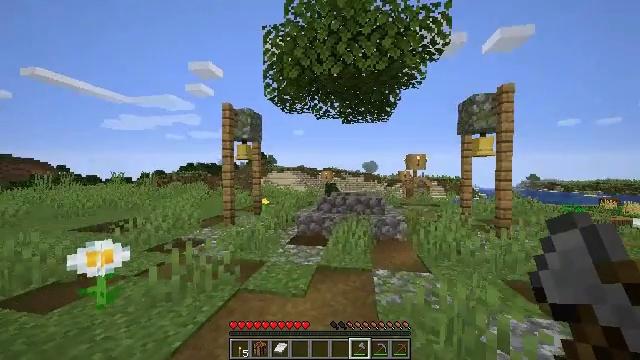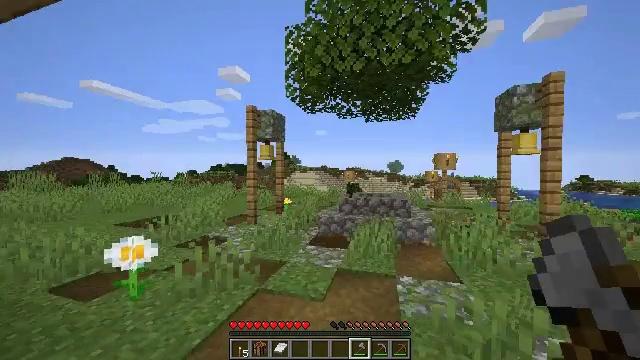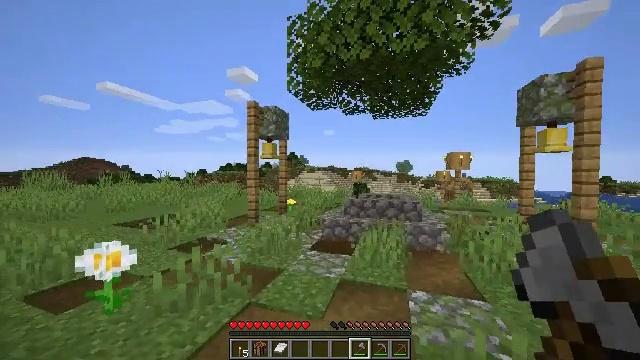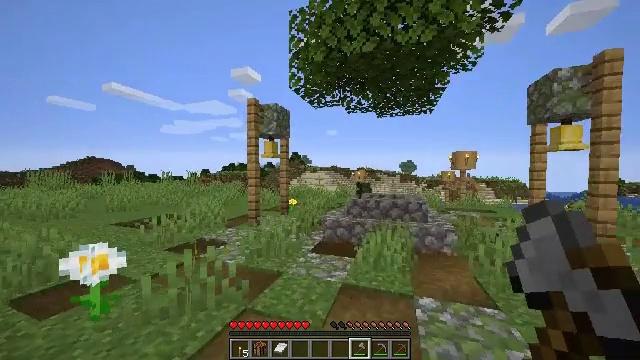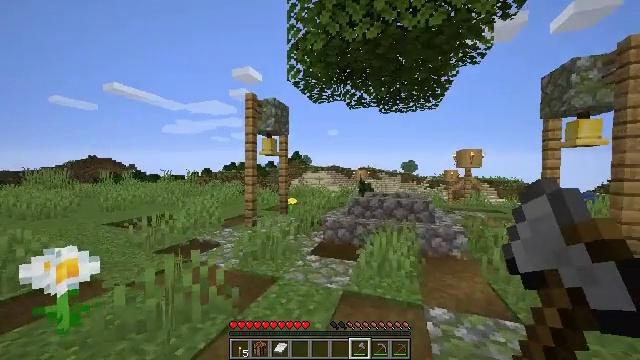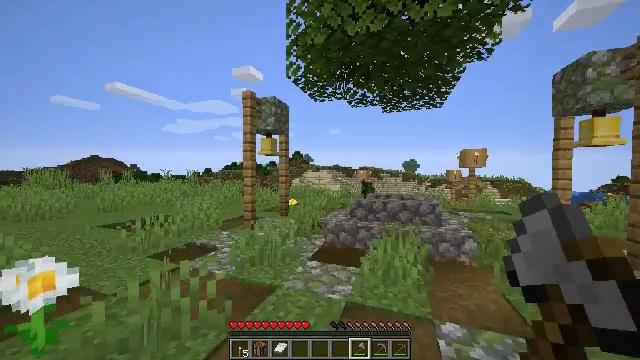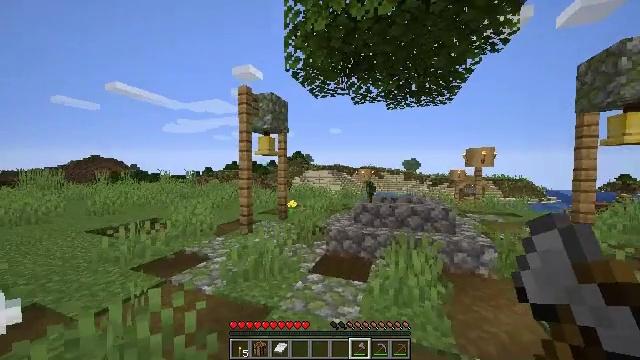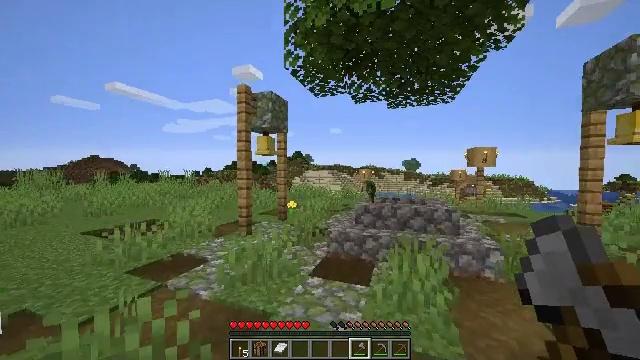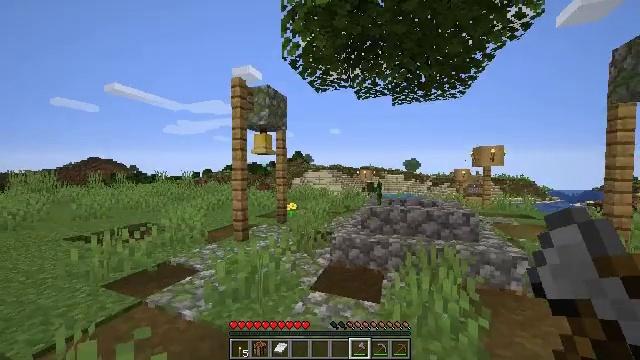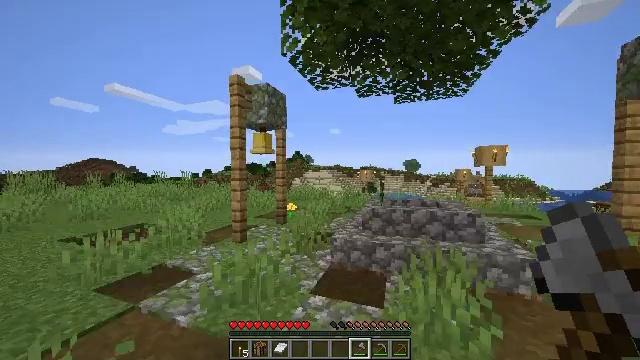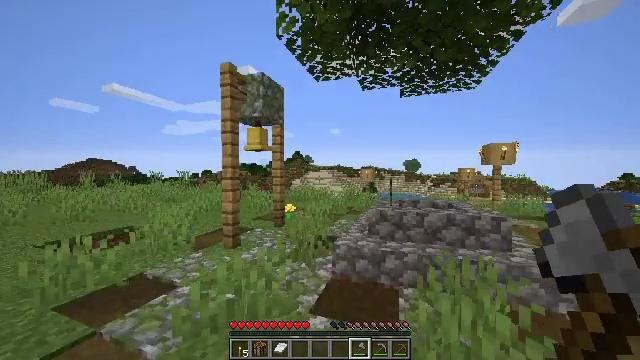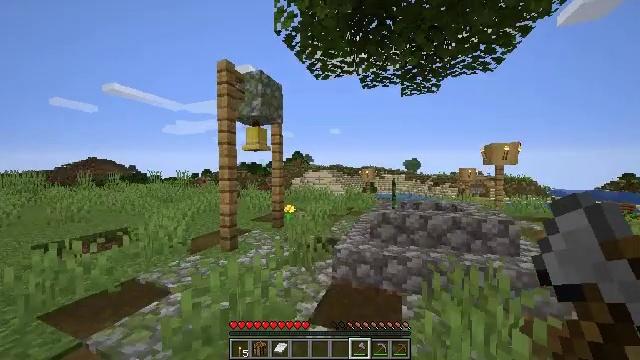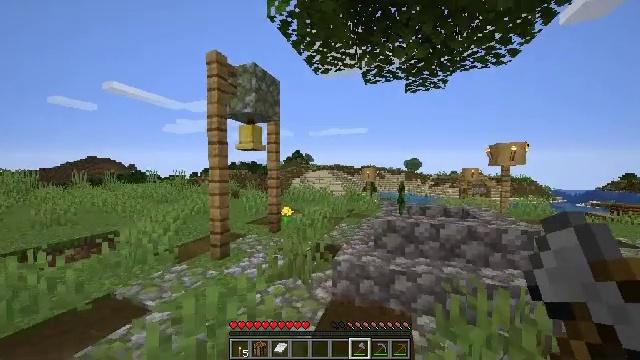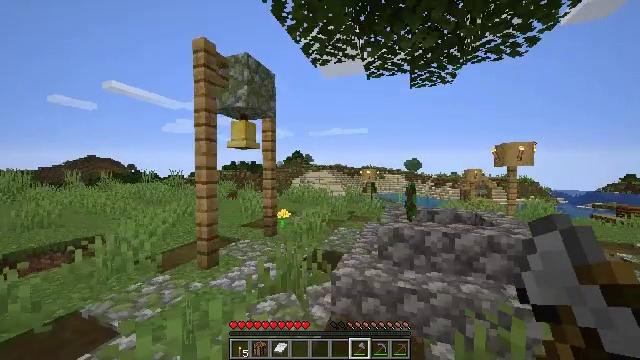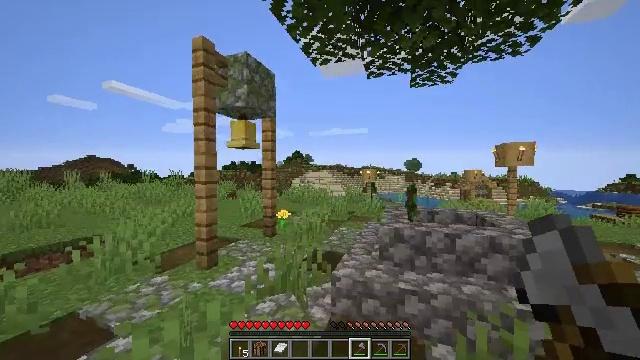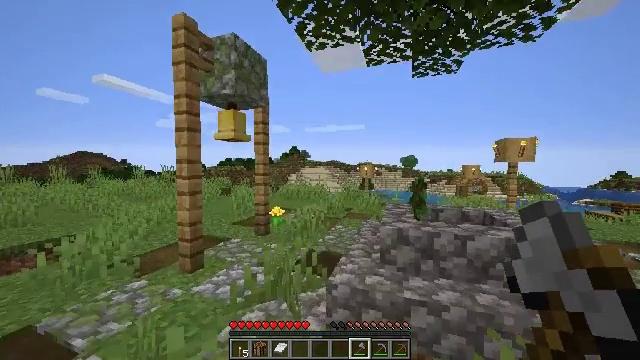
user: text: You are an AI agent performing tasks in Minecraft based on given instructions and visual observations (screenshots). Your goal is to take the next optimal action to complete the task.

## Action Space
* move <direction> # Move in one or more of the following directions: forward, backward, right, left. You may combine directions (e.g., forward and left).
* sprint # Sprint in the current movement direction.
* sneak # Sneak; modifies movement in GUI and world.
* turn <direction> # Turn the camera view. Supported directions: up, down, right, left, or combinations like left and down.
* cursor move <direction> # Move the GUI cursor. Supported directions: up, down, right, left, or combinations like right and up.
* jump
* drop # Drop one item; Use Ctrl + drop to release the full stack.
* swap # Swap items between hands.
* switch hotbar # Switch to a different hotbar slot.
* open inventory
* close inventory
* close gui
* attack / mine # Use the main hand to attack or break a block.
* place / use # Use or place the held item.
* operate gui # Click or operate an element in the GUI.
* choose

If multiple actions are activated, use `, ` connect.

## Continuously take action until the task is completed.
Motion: motion action
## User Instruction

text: Break the stripped oak wood blocks.
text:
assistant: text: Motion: move forward, turn left
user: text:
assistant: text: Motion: move forward, turn left
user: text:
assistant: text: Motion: move forward
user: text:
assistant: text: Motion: move forward
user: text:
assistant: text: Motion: move forward
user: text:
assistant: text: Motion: move forward
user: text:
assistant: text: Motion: move forward
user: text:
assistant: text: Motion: move forward
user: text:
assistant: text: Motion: move forward
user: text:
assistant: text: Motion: move forward
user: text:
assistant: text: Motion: move forward
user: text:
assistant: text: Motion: move forward
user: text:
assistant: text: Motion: move forward
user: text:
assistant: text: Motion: move forward
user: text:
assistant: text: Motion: move forward, turn down
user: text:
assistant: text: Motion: move forward, turn right and down
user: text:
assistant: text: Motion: move forward, turn right and down
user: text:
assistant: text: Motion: move forward, turn right
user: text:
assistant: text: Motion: move forward, turn right and down
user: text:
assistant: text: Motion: move forward, turn right and down
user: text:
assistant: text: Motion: move forward and move left, turn right and down
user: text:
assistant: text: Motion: move forward and move left, turn right and down
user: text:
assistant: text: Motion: move forward and move left, turn right
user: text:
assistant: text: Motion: move forward and move left
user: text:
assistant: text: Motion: move forward
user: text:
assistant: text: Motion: move forward
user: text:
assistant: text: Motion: move forward
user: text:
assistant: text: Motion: move forward
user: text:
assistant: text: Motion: move forward
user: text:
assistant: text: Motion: move forward, turn right